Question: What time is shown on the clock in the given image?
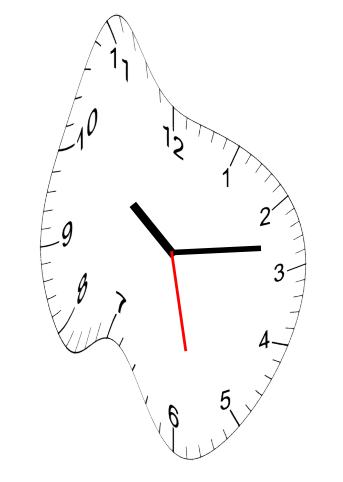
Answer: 10:13:28